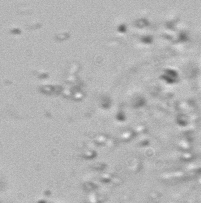
Label: Phaeocystis_debris